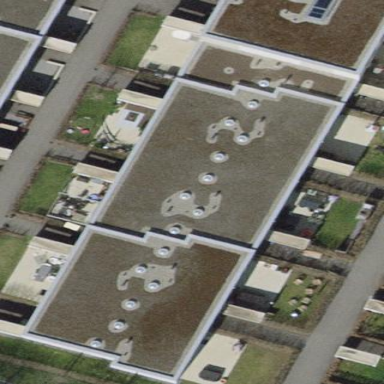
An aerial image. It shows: Terrace building.